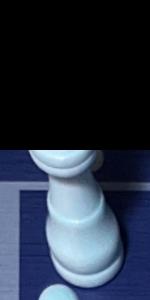
Label: King_White